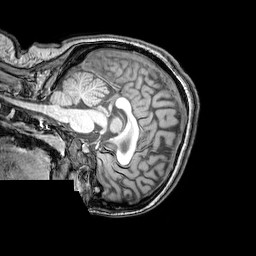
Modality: T1w
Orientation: sagittal
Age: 26
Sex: female
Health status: healthy
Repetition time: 0.081 s
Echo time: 0.037 s